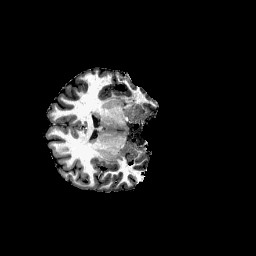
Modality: T1w
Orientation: axial
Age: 20
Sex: female